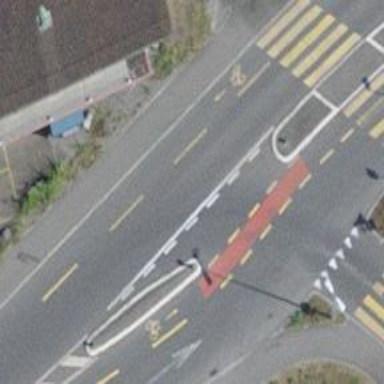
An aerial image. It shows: Unclassified road with asphalt surface. There is cycle lane on the left side.